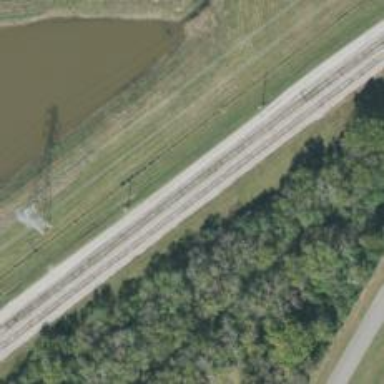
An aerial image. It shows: Railway spur service.